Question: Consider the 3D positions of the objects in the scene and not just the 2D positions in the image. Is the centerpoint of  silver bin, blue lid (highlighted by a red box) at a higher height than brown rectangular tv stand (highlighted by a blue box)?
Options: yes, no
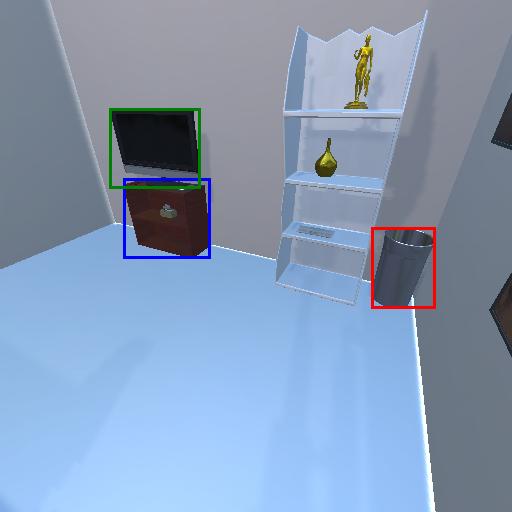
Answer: yes